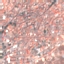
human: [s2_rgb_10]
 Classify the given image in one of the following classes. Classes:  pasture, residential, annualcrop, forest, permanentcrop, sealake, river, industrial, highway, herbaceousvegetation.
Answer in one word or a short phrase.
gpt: Residential